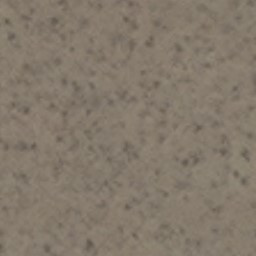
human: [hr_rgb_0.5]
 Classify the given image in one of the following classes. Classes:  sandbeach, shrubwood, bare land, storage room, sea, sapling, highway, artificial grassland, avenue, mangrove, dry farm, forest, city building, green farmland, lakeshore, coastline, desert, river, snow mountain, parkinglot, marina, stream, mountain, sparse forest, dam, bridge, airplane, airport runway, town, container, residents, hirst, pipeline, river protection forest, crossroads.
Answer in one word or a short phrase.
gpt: bare land